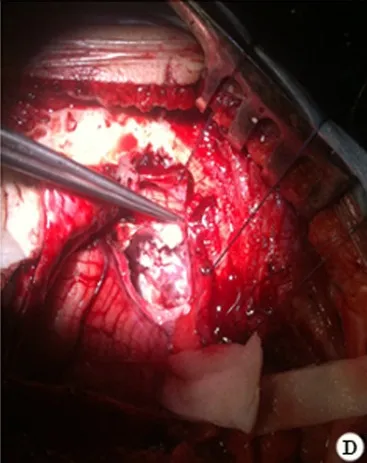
(A,B,C,D) per-operative view of the dermoid cyst being completely removed using a median sub-occipital approach.
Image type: medical_photograph (other_medical_photograph)